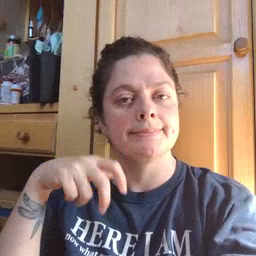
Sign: listen